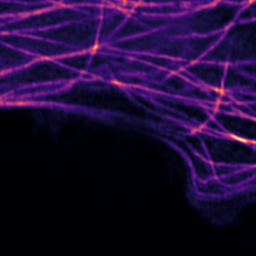
Label: Super-resolution Microtubules image